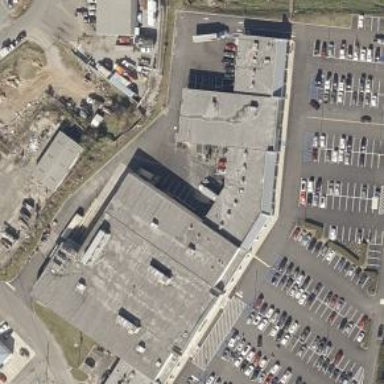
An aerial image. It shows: Retail building.